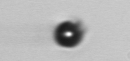
Label: bead